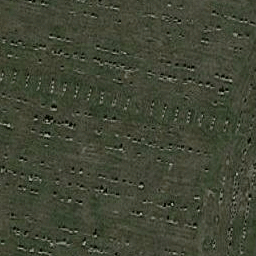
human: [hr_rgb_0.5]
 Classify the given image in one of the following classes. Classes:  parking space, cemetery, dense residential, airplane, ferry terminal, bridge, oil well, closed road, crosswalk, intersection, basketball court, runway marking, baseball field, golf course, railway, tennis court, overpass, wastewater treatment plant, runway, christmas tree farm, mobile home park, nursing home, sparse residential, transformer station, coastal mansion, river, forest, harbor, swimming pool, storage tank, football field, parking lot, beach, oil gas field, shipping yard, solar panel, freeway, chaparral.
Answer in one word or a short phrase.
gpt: cemetery